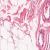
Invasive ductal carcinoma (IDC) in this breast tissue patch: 0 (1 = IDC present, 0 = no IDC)